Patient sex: F
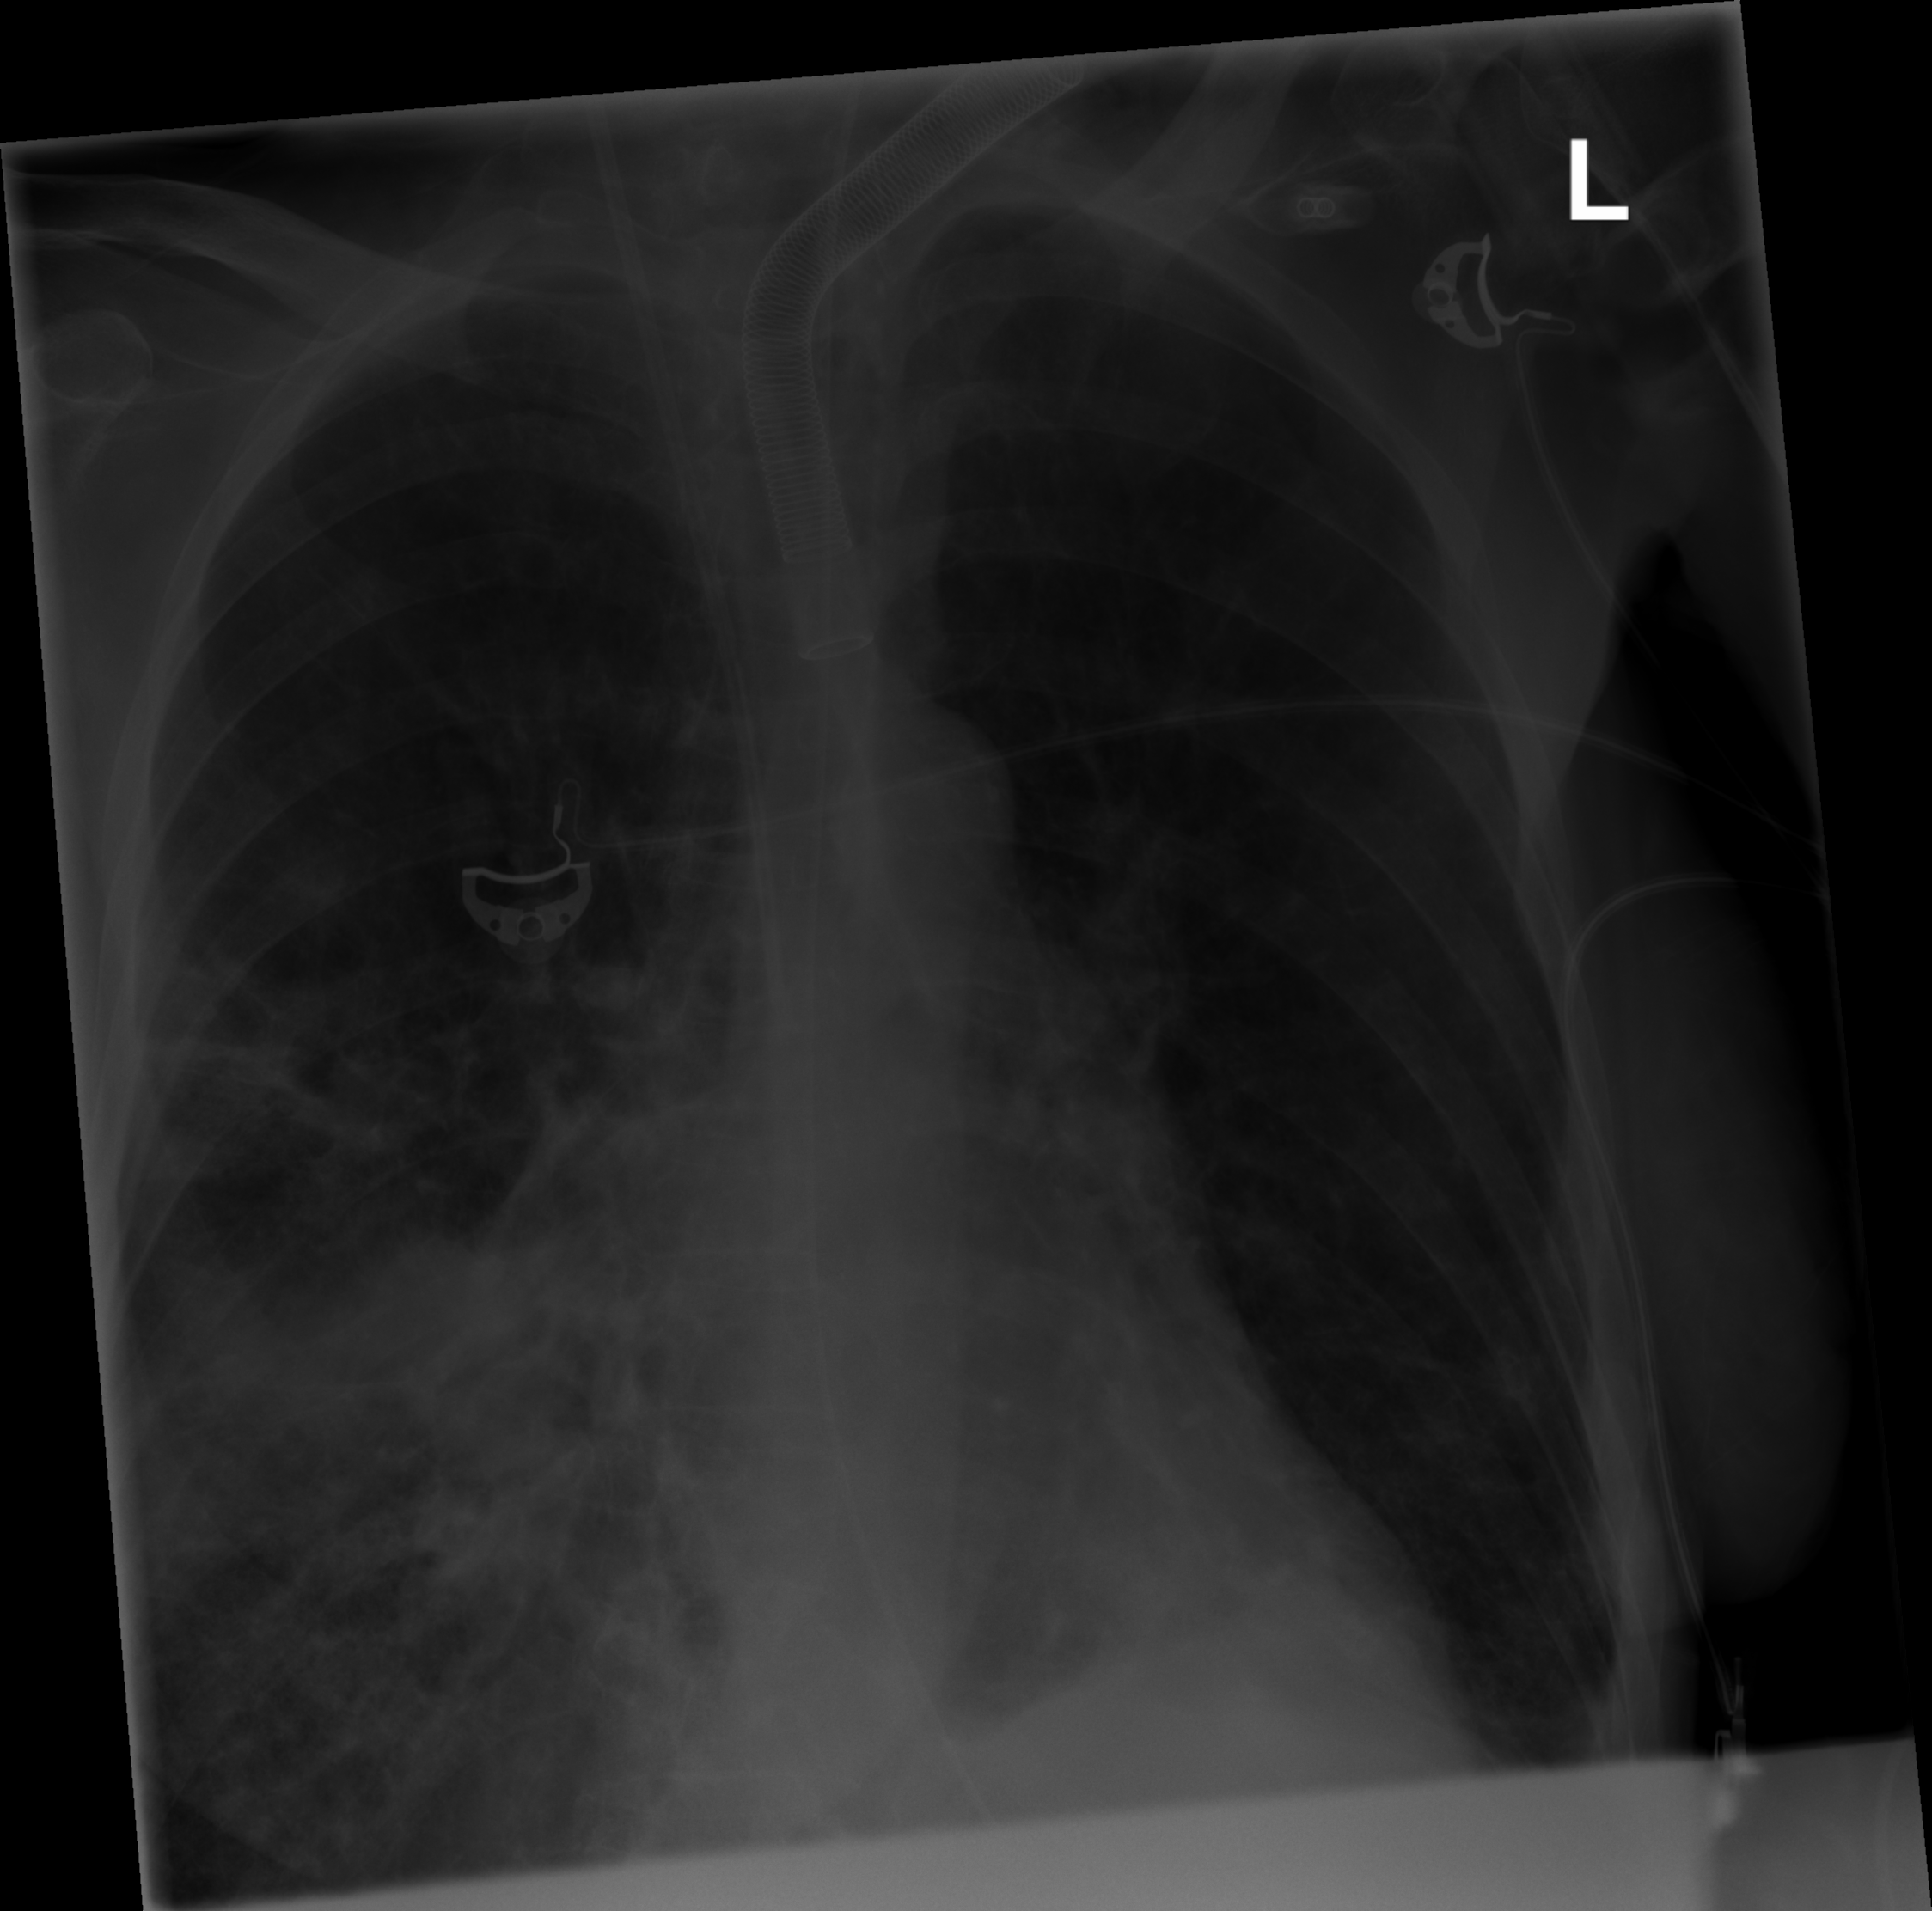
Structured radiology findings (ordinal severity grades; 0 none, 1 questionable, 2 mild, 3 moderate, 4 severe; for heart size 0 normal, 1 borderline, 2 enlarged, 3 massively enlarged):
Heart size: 0
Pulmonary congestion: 0
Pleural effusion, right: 0
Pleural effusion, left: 0
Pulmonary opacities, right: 3
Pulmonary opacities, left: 1
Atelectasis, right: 3
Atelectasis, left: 2